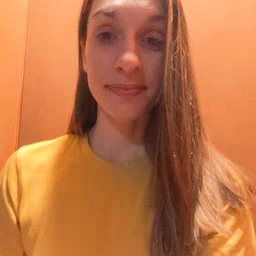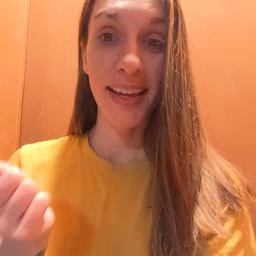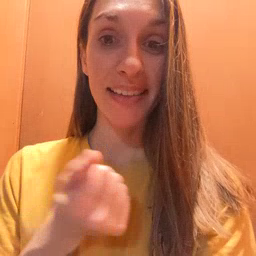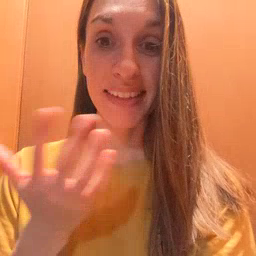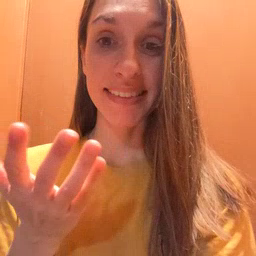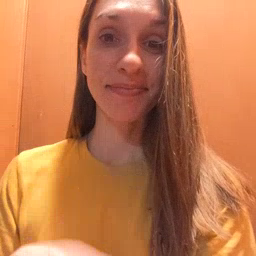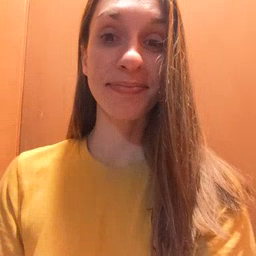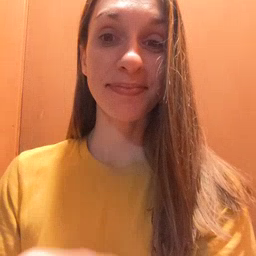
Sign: every